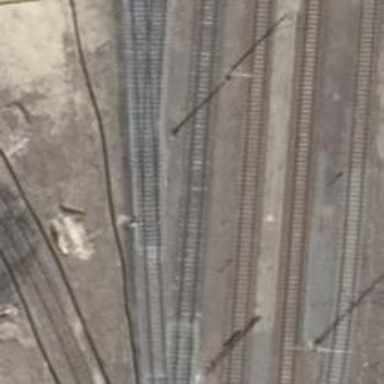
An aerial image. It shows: Railway yard used for servicing trains.